Aerial crown-view tile of a tropical tree (Barro Colorado Island, Panama), acquired 20240918:
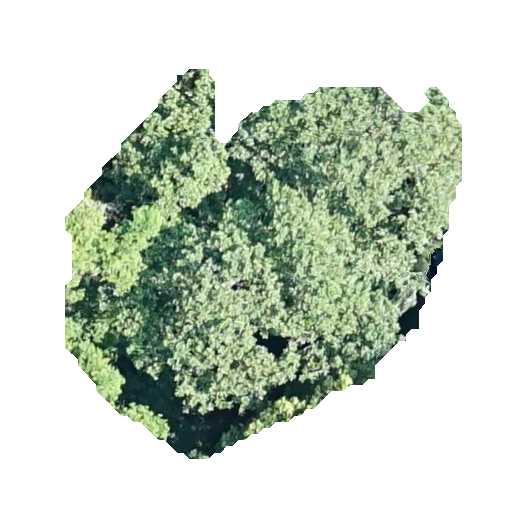
Species: Hieronyma alchorneoides
GBIF accepted scientific name: Hieronyma alchorneoides
Crown area: 169.4 m²